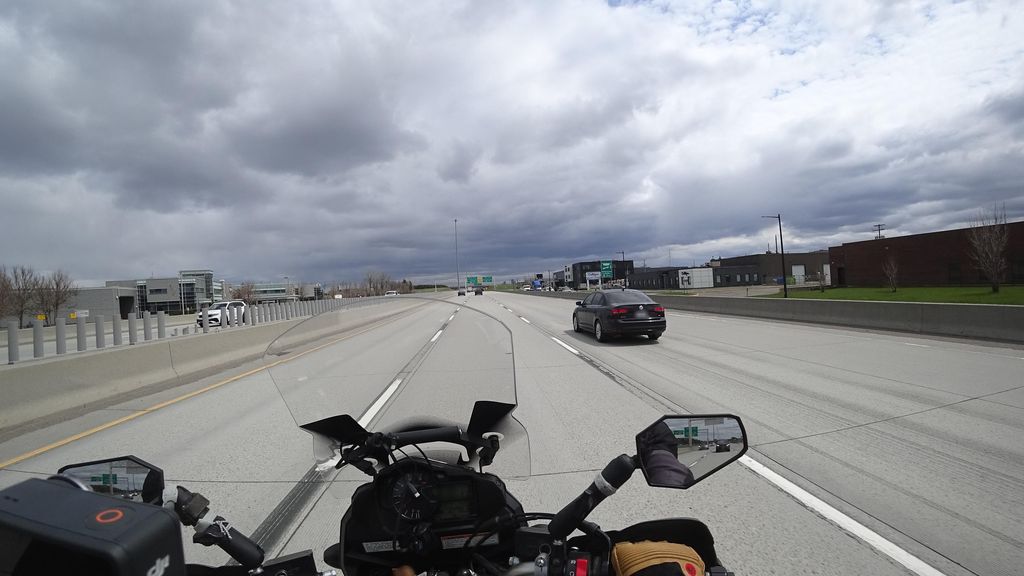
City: quebec_city